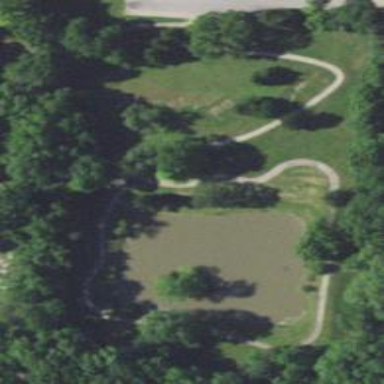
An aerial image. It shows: Park.